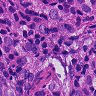
Metastatic tissue present: yes